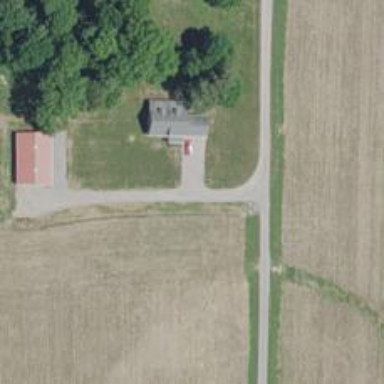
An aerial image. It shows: Driveway.